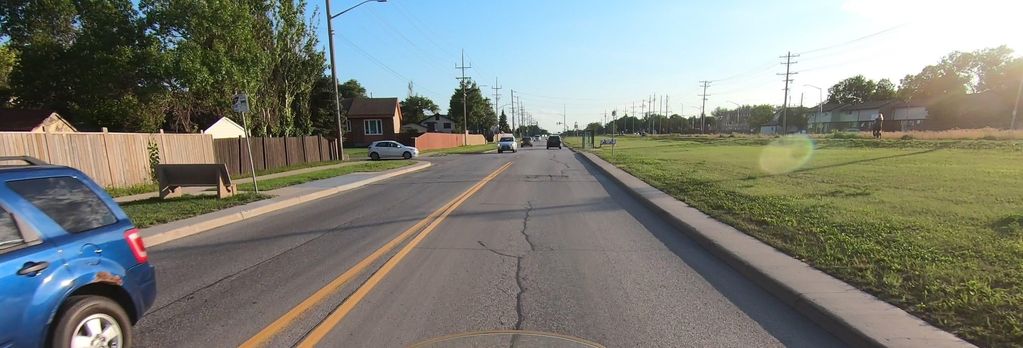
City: winnipeg